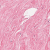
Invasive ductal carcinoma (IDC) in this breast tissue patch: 0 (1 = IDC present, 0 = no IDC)